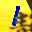
Label: 1